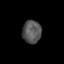
Tissue: skin
Cell type: Epithelial cells
Senescence score: 0.2692
Nuclear area (px): 426
Mean DAPI intensity: 84.815